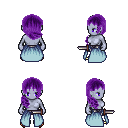
a pixel art fantasy rpg character, female body template, dark elf, purple skin, overskirt, metal pants, purple right-swept hairstyle, gold boots, dagger, four views (front, back, left, right), 2x2 character sprite sheet, small pixel art, hard edges, no anti-aliasing